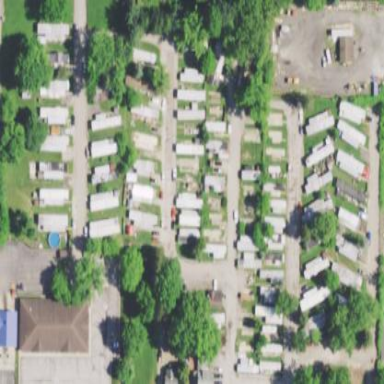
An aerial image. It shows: Residential area known as trailer park.